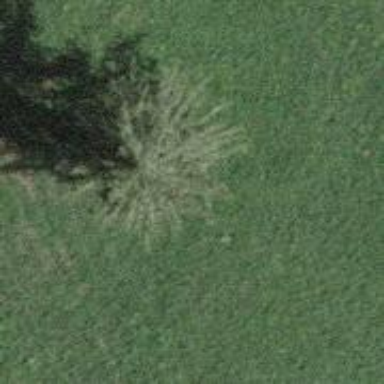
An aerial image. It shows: Evergreen needleleaved tree typically found in agricultural areas.